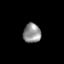
Tissue: skin
Cell type: Epithelial cells
Senescence score: 0.2837
Nuclear area (px): 338
Mean DAPI intensity: 142.775